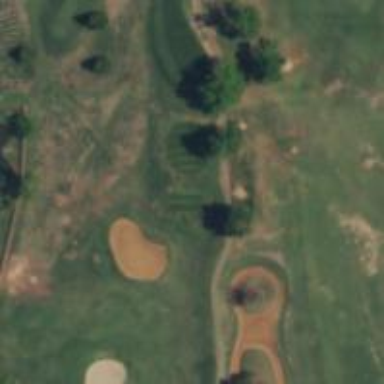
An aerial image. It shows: Service road used as golf cart path.